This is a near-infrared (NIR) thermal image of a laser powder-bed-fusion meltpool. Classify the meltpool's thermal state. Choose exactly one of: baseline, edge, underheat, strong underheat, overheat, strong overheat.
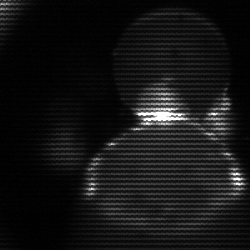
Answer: edge